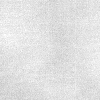
Atmospheric dust classification: dusty